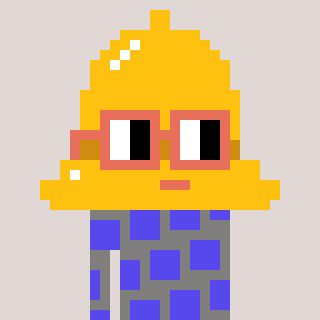
a pixel art character with square orange glasses, a bell-shaped head and a bluegrey-colored body on a warm background